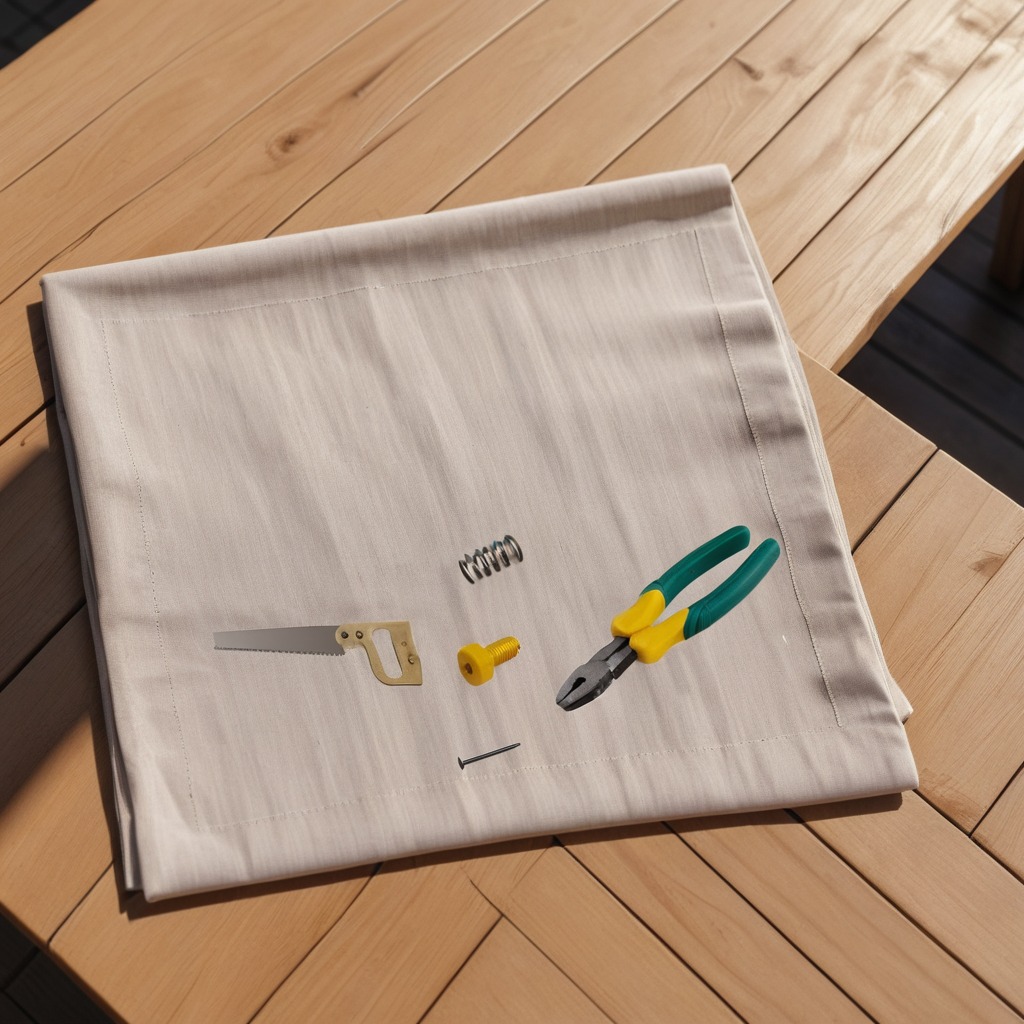
A metal machine screw, an iron nail, a pair of pliers, a coiled metal spring, and a handheld metal saw are lying on the wooden table in the outdoor workshop during daytime bright natural light soft shadows worn but beneath the cloth.